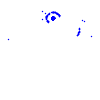
Particle: kaon